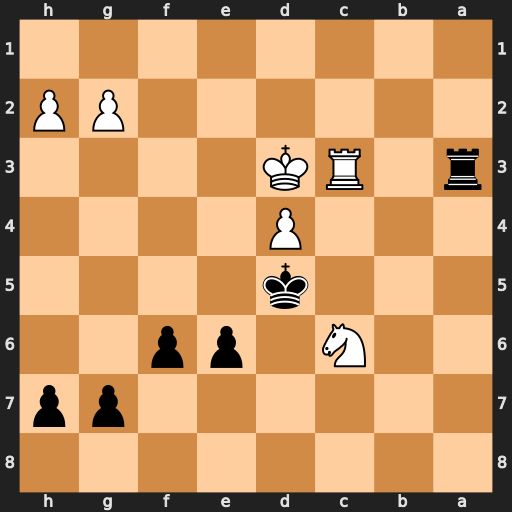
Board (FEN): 8/6pp/2N1pp2/3k4/3P4/r1RK4/6PP/8
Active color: b
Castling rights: -
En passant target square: -
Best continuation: Rxc3+ Kxc3 Kxc6